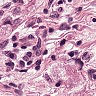
Metastatic tissue present: yes